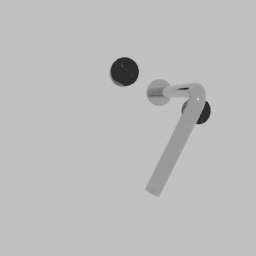
Label: appliances